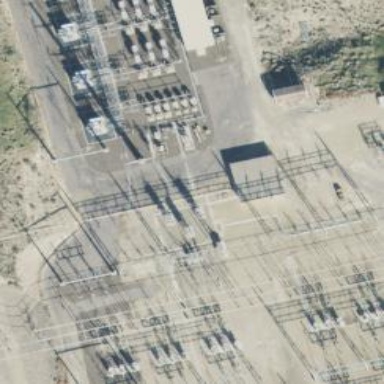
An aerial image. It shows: Switch used for power control.